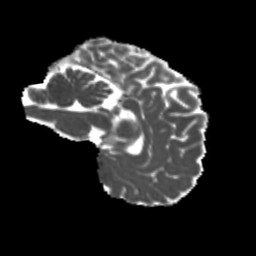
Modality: MD
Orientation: sagittal
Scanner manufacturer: siemens
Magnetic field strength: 3 T
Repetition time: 4 s
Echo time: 0.0594 s